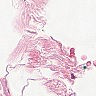
Metastatic tissue present: no